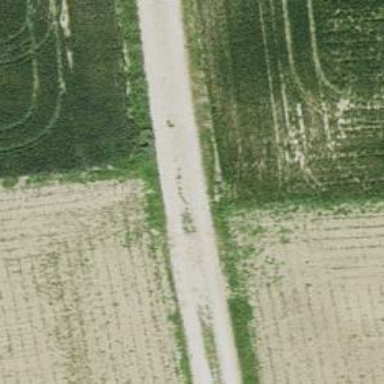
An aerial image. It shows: Track with pebblestone surface graded as grade3.